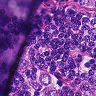
Metastatic tissue present: yes